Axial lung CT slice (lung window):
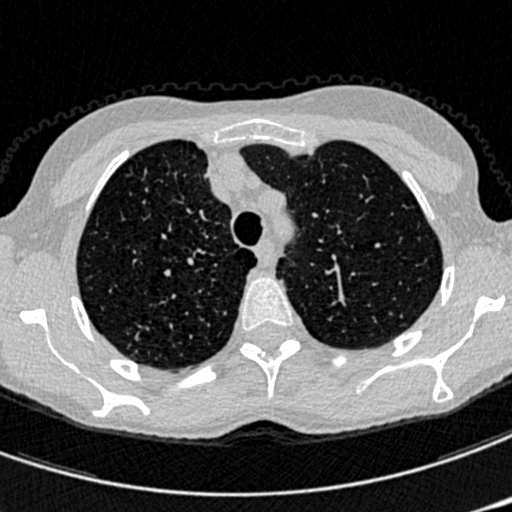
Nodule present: no